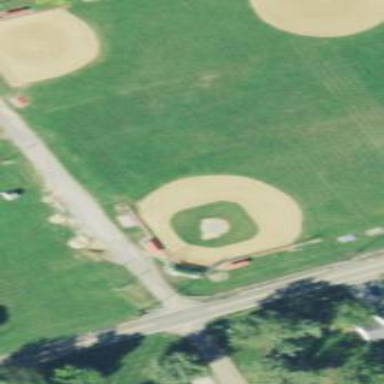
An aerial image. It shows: Baseball pitch for leisure land activities.